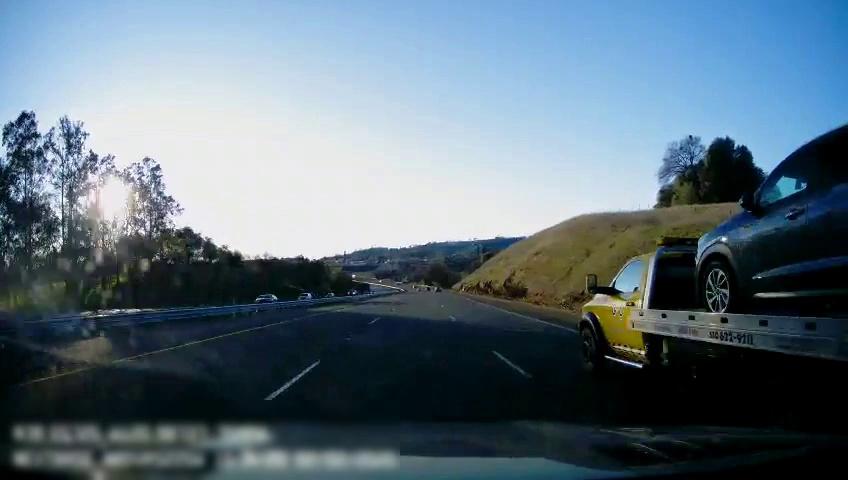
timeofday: Day
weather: Sunny
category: Drivable Space
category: Drivable Space
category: Vehicles | Truck
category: Vehicles | SUV
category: Vehicles | Car
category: Vehicles | Car
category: Vehicles | SUV
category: Vehicles | Truck
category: Lanes | Current Lane
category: Lanes | Current Lane
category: Lanes | Alternate Lane
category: Lanes | Alternate Lane